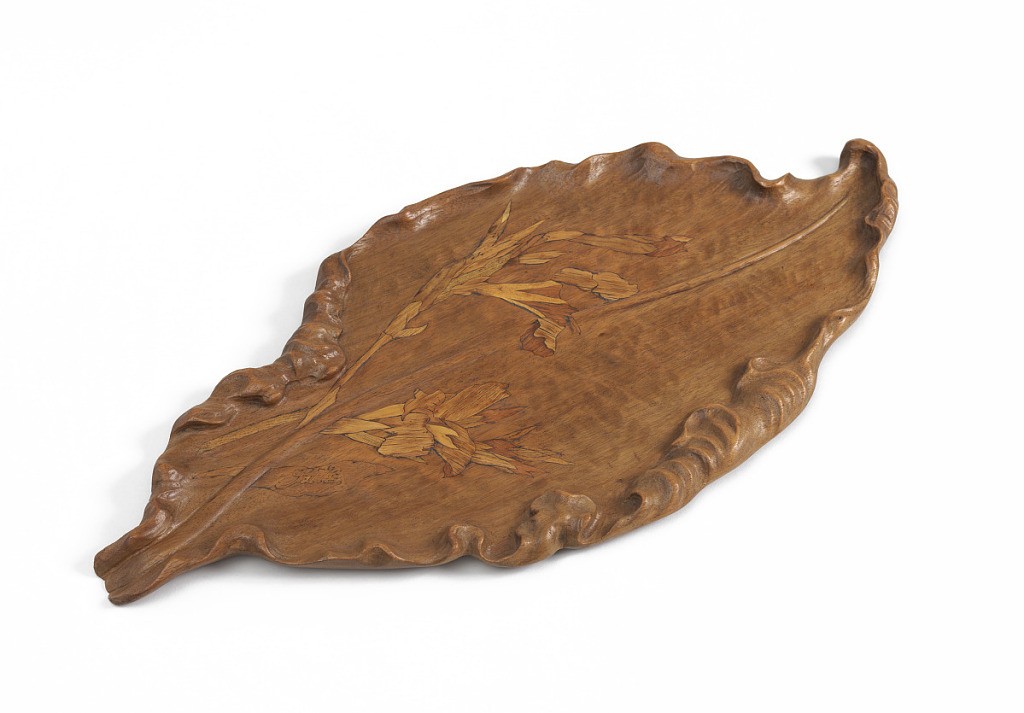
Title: Tray
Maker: Emile Gallé, French, 1846 - 1904
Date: ca. 1890
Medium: Walnut, various wood inlays
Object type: Tray???
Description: Carved leaf form with inlaid decoration of iris flowers on leafy stems.